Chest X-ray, PA view. Patient: 54 years old, sex M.
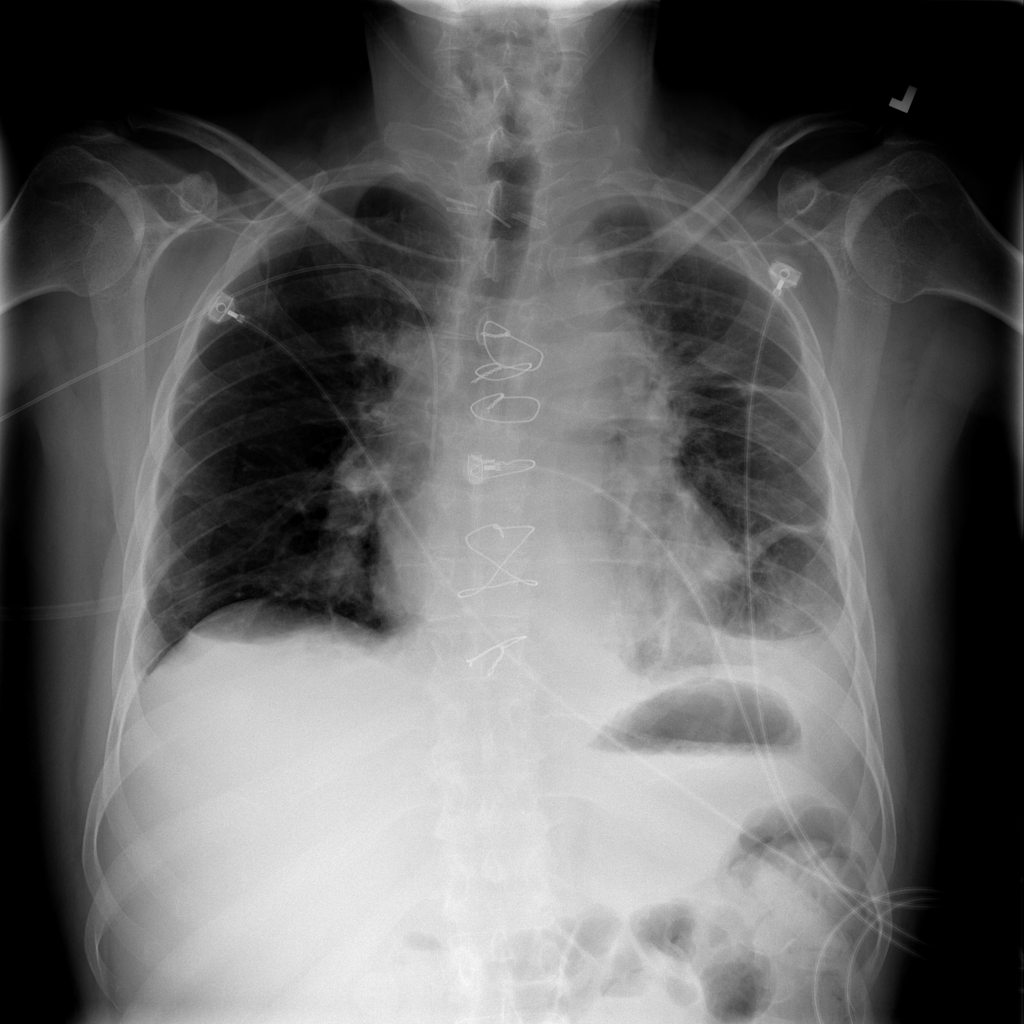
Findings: Effusion